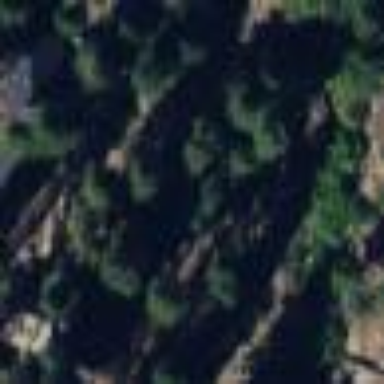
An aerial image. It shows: Woodland with evergreen needle-leaved trees.